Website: macys
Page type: delivery-shipping
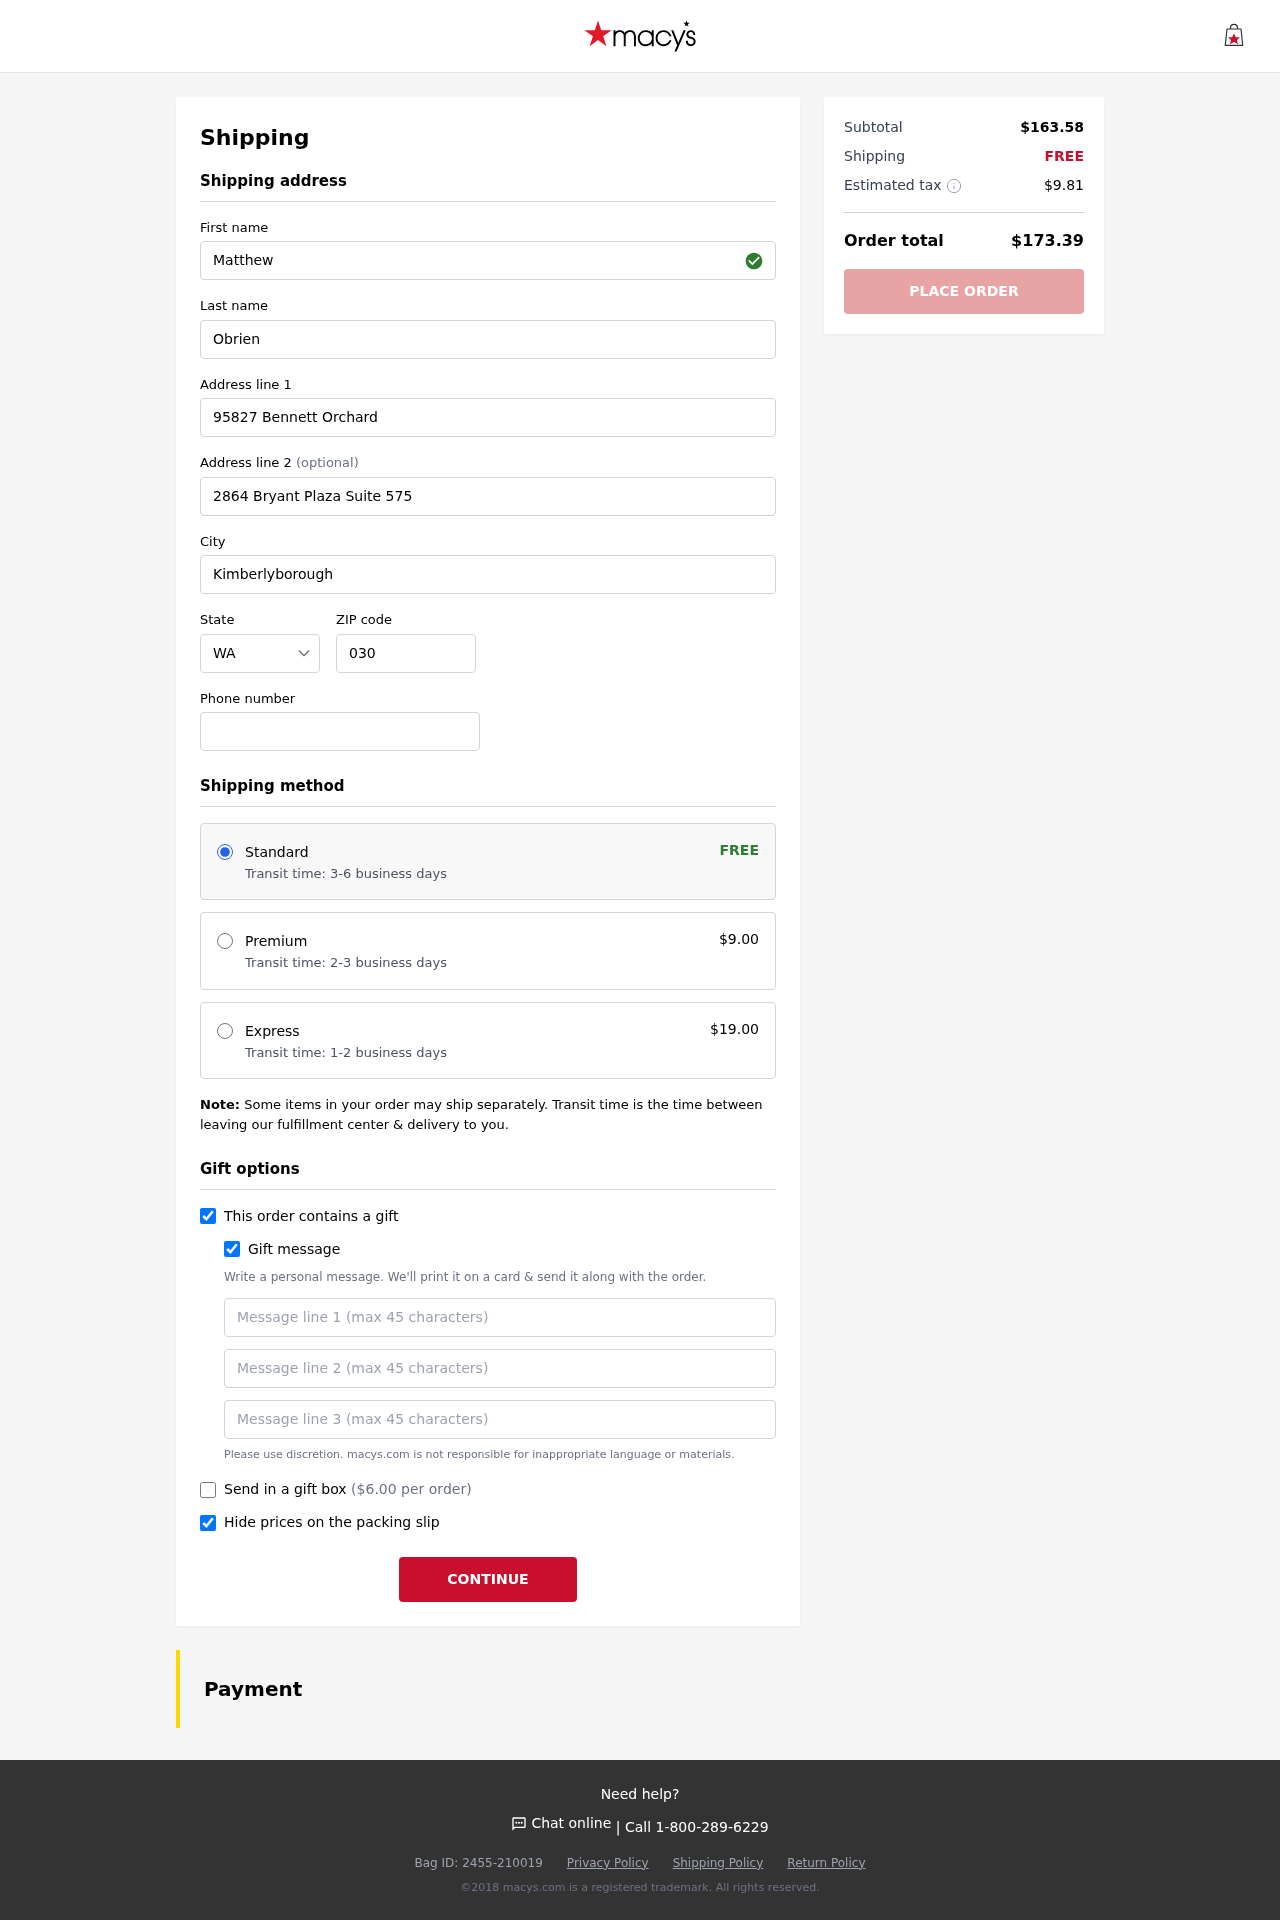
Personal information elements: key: PII_STATE_ABBR
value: WA
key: PII_FIRSTNAME
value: Matthew
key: PII_LASTNAME
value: Obrien
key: PII_STREET
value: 95827 Bennett Orchard
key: PII_STREET2
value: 2864 Bryant Plaza Suite 575
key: PII_CITY
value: Kimberlyborough
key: PII_POSTCODE
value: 03022
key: PII_PHONE
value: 4546590003
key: PII_GIFT_MESSAGE
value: Hey Susan, I thought you’d love this cozy duvet set to brighten up your space! Can’t wait to see how it complements everything else in your home. Enjoy snuggling in style!  Matthew
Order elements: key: ORDER_SHIPPING_STANDARD
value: Transit time: 3-6 business days
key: ORDER_SHIPPING_COST
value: FREE
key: ORDER_SHIPPING_PREMIUM
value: Transit time: 2-3 business days
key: ORDER_SHIPPING_PREMIUM_PRICE
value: $9.00
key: ORDER_SHIPPING_EXPRESS
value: Transit time: 1-2 business days
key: ORDER_SHIPPING_EXPRESS_PRICE
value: $19.00
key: ORDER_GIFT_BOX_PRICE
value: ($6.00 per order)
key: ORDER_SUBTOTAL
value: $163.58
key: ORDER_SHIPPING_COST2
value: FREE
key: ORDER_TAX
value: $9.81
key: ORDER_TOTAL
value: $173.39